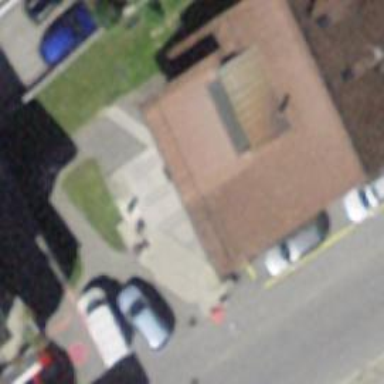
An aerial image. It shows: Post box is visible.